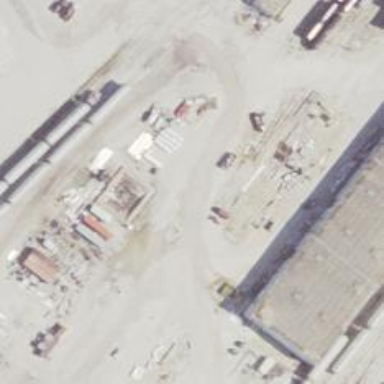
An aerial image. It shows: Railway yard used for servicing trains.